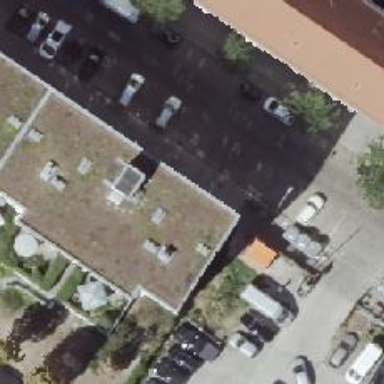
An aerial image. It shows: Parking entrance.